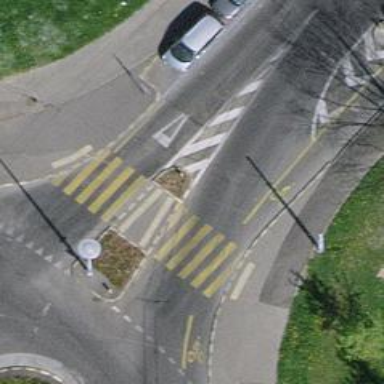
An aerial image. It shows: Uncontrolled zebra crossing on the road.